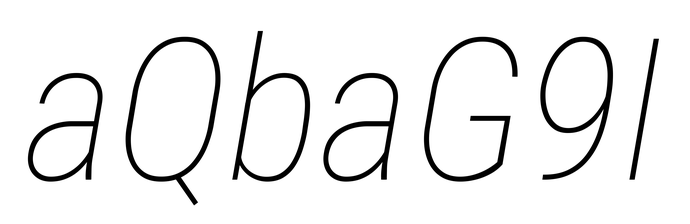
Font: Roboto-Italic_Condensed_Thin_Italic